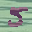
Label: 5